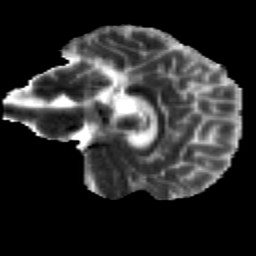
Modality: MD
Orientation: sagittal
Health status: healthy
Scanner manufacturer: siemens
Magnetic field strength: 3 T
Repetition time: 12 s
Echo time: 0.092 s